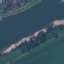
Label: River